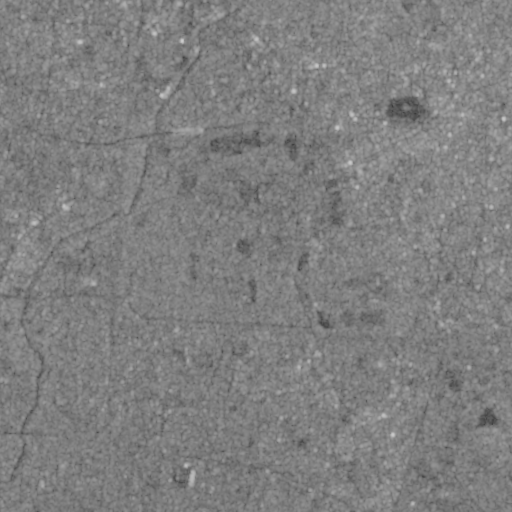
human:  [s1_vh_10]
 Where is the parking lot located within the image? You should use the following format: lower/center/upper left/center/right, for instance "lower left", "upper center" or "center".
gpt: The parking lot is located in the upper center of the image.
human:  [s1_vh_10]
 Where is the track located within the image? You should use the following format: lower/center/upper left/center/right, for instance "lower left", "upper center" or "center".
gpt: The track is located in the center right of the image.
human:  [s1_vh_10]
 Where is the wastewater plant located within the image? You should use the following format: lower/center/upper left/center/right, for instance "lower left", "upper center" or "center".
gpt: The wastewater plant is located in the lower left of the image.
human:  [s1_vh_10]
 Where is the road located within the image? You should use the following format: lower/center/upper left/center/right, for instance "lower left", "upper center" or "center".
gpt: There is no road in the image.

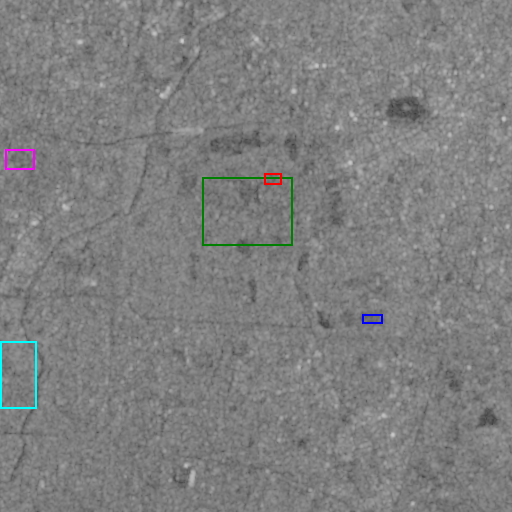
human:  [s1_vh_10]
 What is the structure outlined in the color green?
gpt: The structure outlined in green is a park.
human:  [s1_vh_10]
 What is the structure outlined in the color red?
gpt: The structure outlined in red is a parking lot.
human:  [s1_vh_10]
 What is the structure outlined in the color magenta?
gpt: The structure outlined in magenta is a stadium.
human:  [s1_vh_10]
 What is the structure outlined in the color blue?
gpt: The structure outlined in blue is a track.
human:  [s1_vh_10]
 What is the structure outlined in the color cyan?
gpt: The structure outlined in cyan is a wastewater plant.
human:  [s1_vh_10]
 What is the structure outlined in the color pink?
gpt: There is no pink outline.